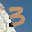
Label: 3